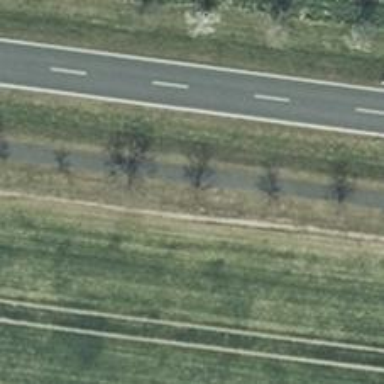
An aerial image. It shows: Deciduous tree with broadleaved leaves.